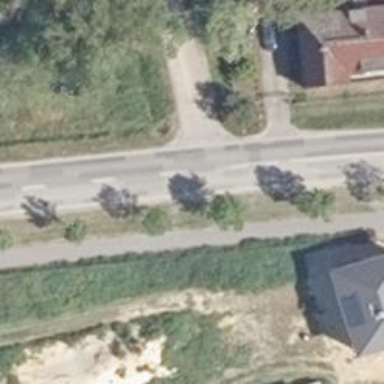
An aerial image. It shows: Tertiary road with asphalt surface and separate sidewalk.